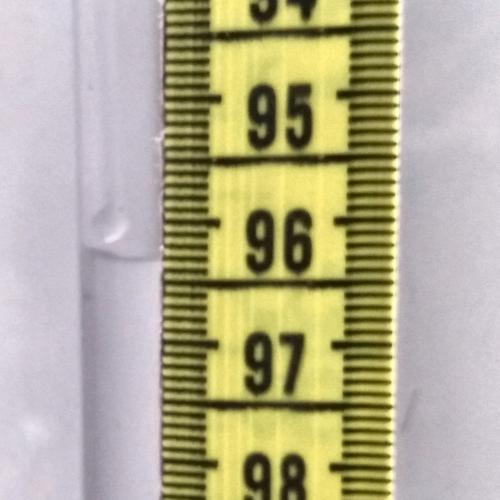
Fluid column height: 96.3 cm